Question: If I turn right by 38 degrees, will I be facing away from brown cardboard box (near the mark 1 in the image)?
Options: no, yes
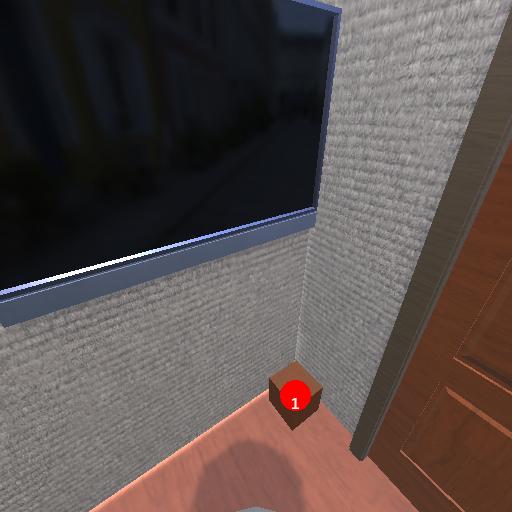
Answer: no